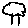
Label: tree